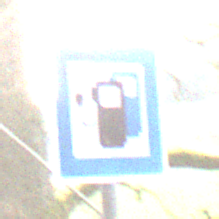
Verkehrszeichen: LadestationFuerElektrofahrzeuge
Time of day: MorningAfternoon
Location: Outdoor (Nature)
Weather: PartlyCloudy
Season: NotSpecified
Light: Natural